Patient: sex F, age 43
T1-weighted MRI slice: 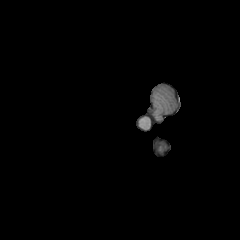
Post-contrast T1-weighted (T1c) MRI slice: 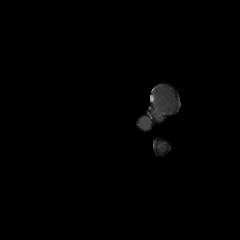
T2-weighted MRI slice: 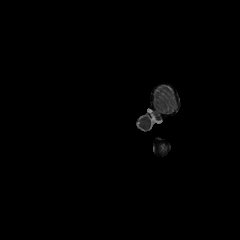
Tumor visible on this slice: no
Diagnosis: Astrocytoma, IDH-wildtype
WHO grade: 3